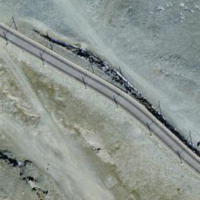
EUNIS habitat code: 48
Species observed at this site:
Silene acaulis
Montifringilla nivalis
Draba aizoides